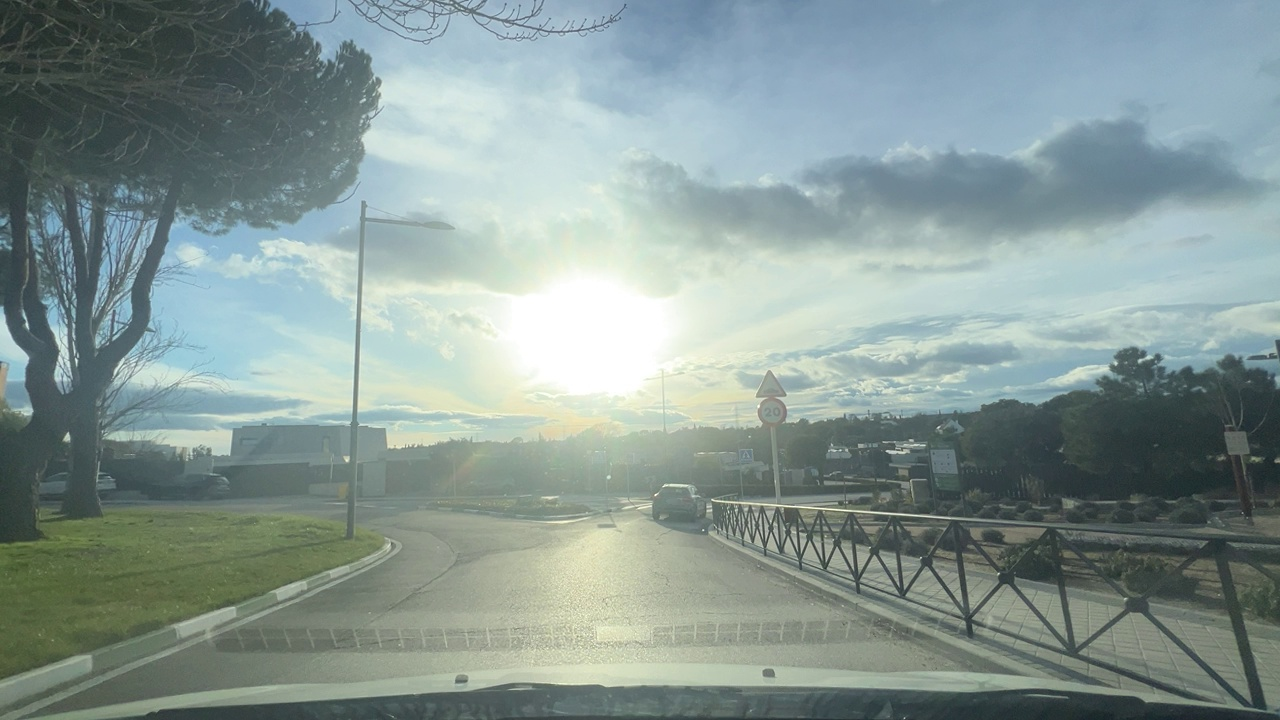
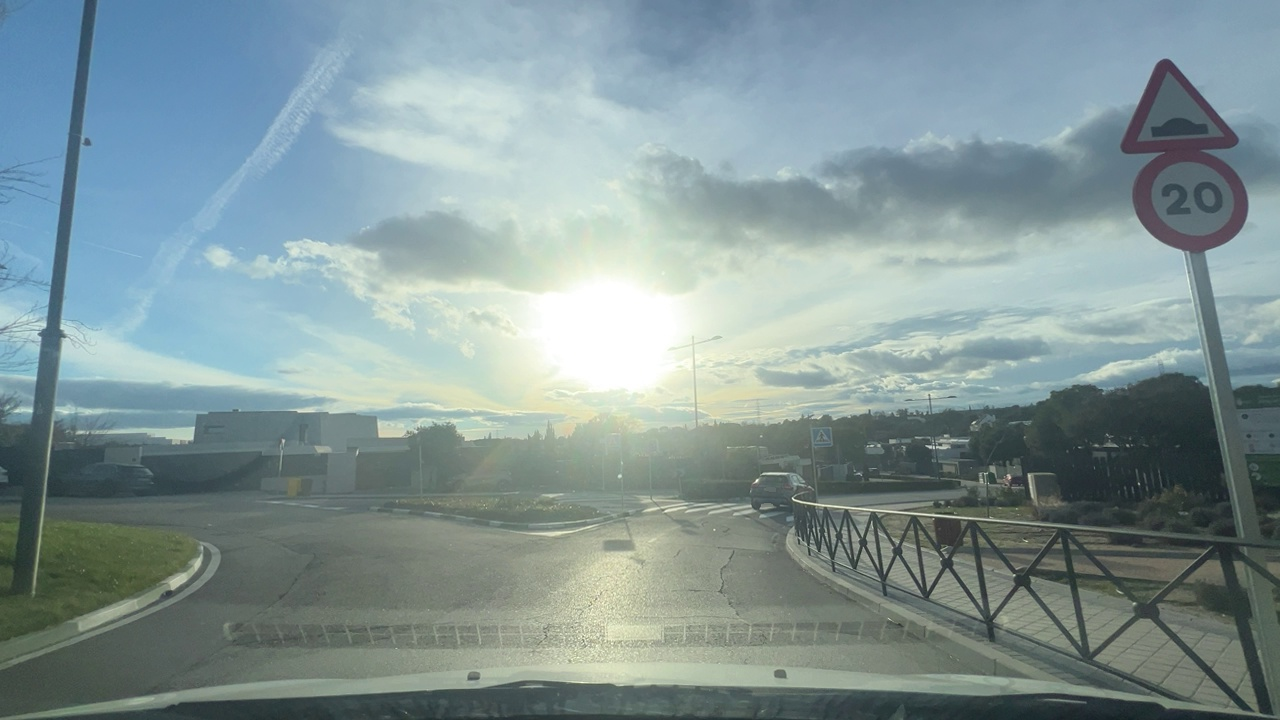
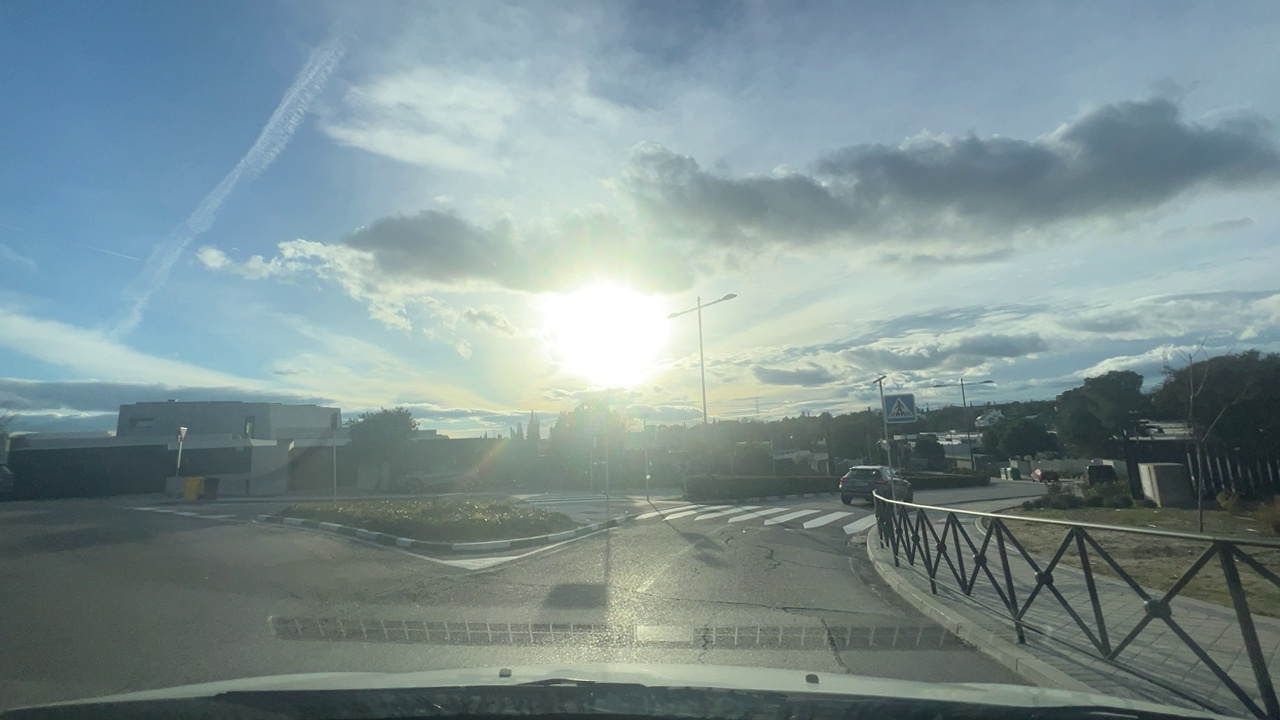
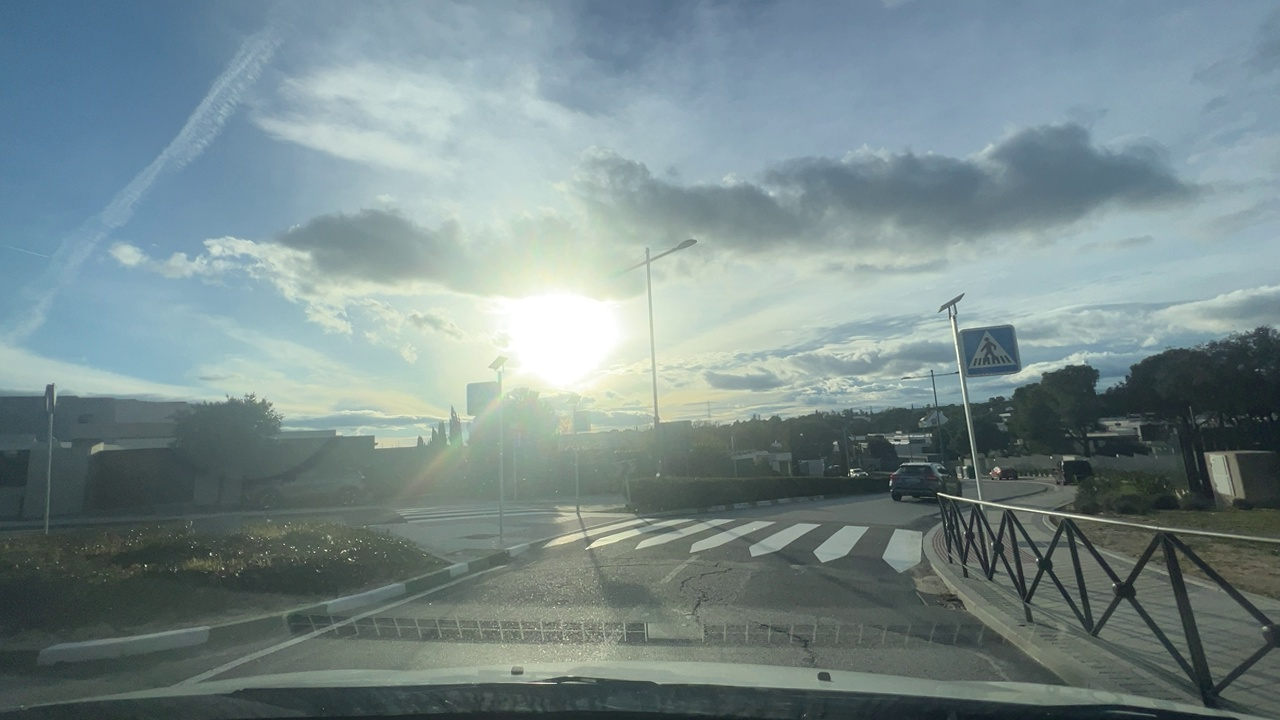
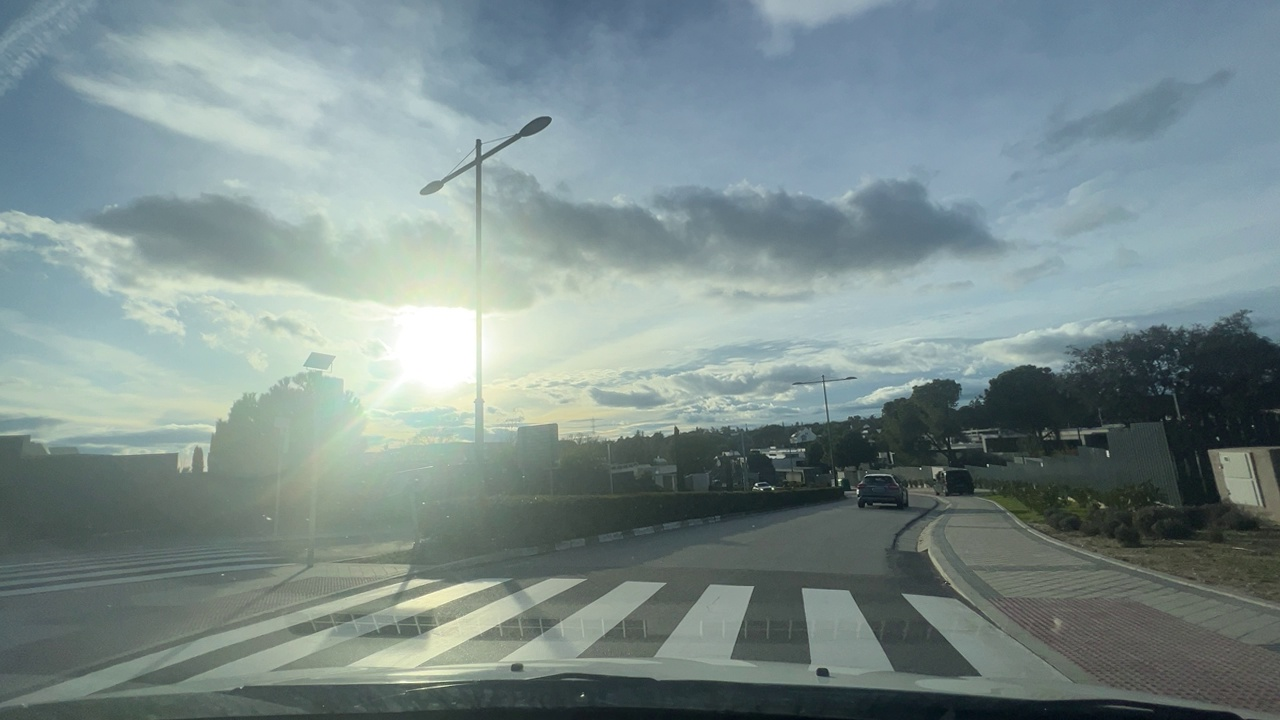
Situation: Speed limit adaptation
Question: Are multiple speed limit signs with different values visible?
Answer: No
Reasoning: One speed limit sign is visible

Situation: Speed limit adaptation
Question: Is there a speed limit sign regulating the ego lane?
Answer: Yes
Reasoning: A speed limit sign is positioned on the roadside facing the ego direction of travel.

Situation: Speed limit adaptation
Question: What speed value is displayed on the visible speed limit sign?
Answer: 20
Reasoning: The visible speed limit sign displays 20 km/h.

Situation: Speed limit adaptation
Question: Is the ego vehicle traveling on a highway?
Answer: No
Reasoning: the ego vehicle is travelling inside a residential area

Situation: Speed limit adaptation
Question: Is the ego vehicle entering or exiting a highway?
Answer: No
Reasoning: the ego vehicle is travelling inside a residential area

Situation: Speed limit adaptation
Question: Are speed bumps, crosswalks, or construction-related obstacles present in the ego lane?
Answer: Yes
Reasoning: A speed bump is visible ahead of the ego vehicle